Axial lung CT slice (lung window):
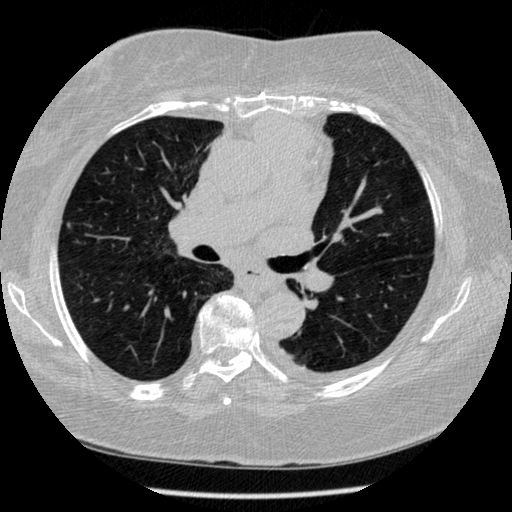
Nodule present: no